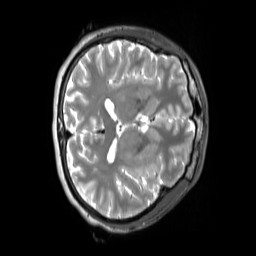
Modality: T2w
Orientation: axial
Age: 26
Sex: male
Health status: ill
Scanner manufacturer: siemens
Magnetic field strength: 3 T
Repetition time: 2.8 s
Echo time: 0.326 s